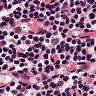
Metastatic tissue present: no